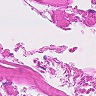
Metastatic tissue present: no